Chest X-ray. View position: PA
Patient age: 38
Patient sex: F
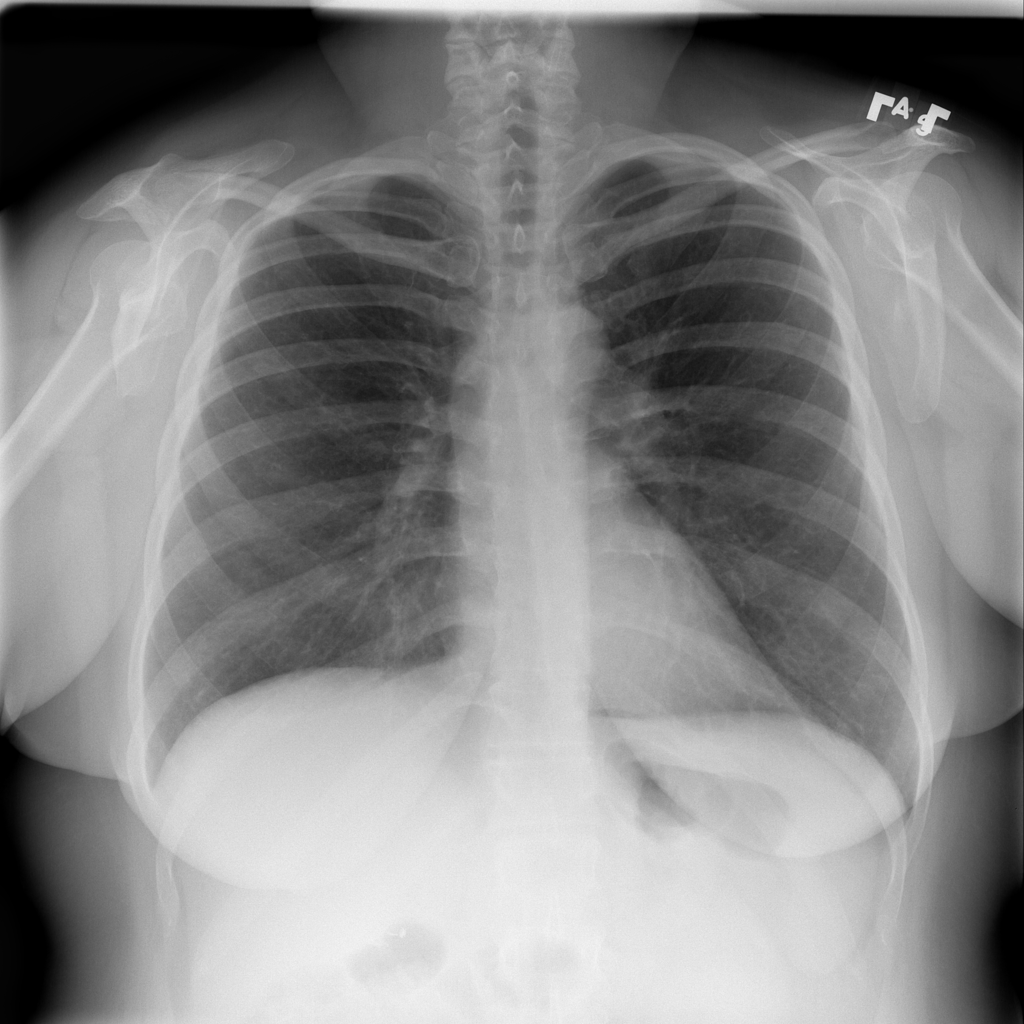
Finding: Pneumothorax